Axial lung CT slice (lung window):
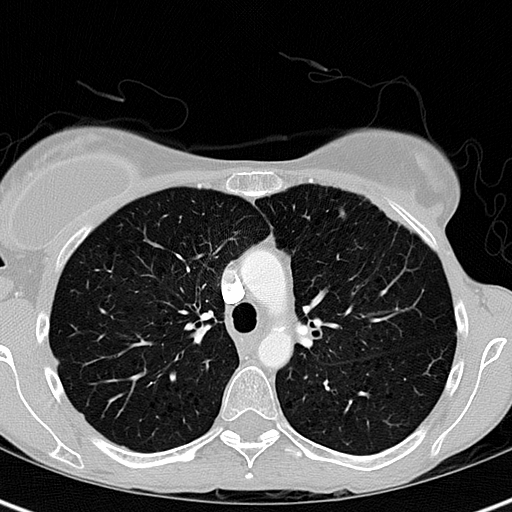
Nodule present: no